Interaction volume radius: 10 \u00c5
Interaction volume height: 10 \u00c5
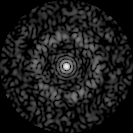
Disorder parameter: 0.8139